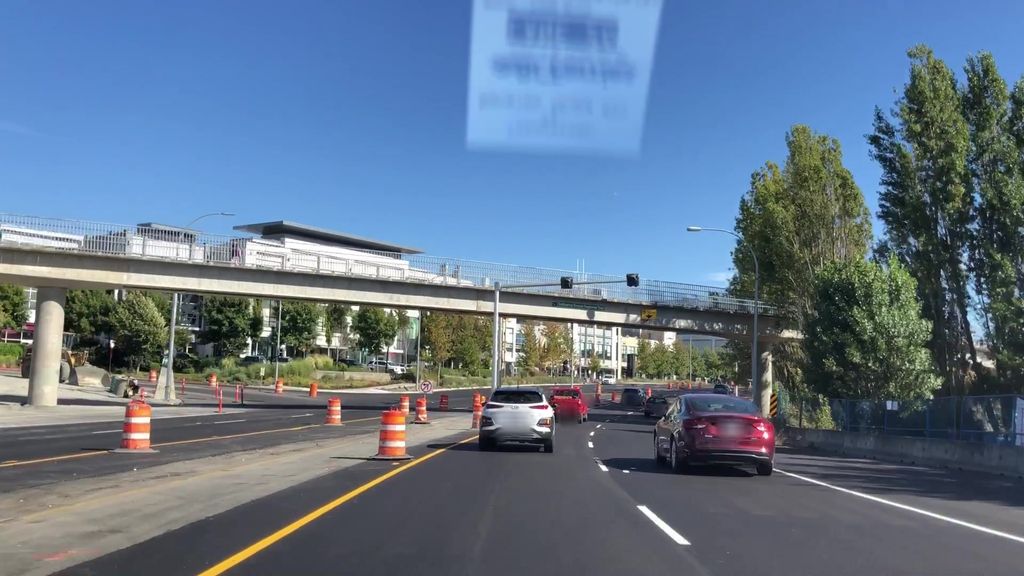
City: victoria